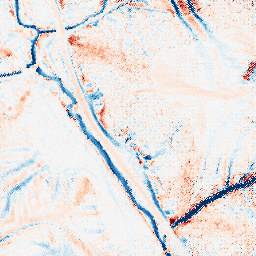
Category: edge_preserving
Decomposition family: median
Decomposition parameters: size: 15
Upsampling method: regularized
Upsampling parameters: scale: 4
lambda_reg: 0.1
Upsampling scale: 4